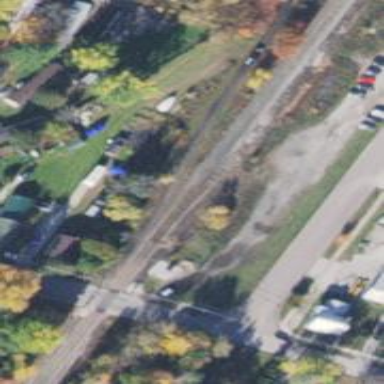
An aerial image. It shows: Railway track.